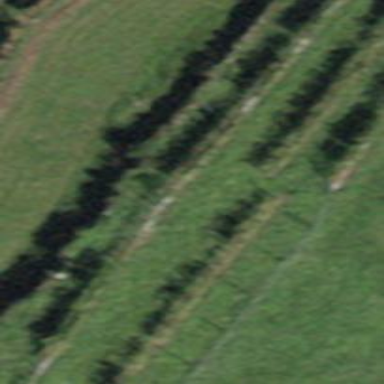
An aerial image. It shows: Vineyard.